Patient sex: M
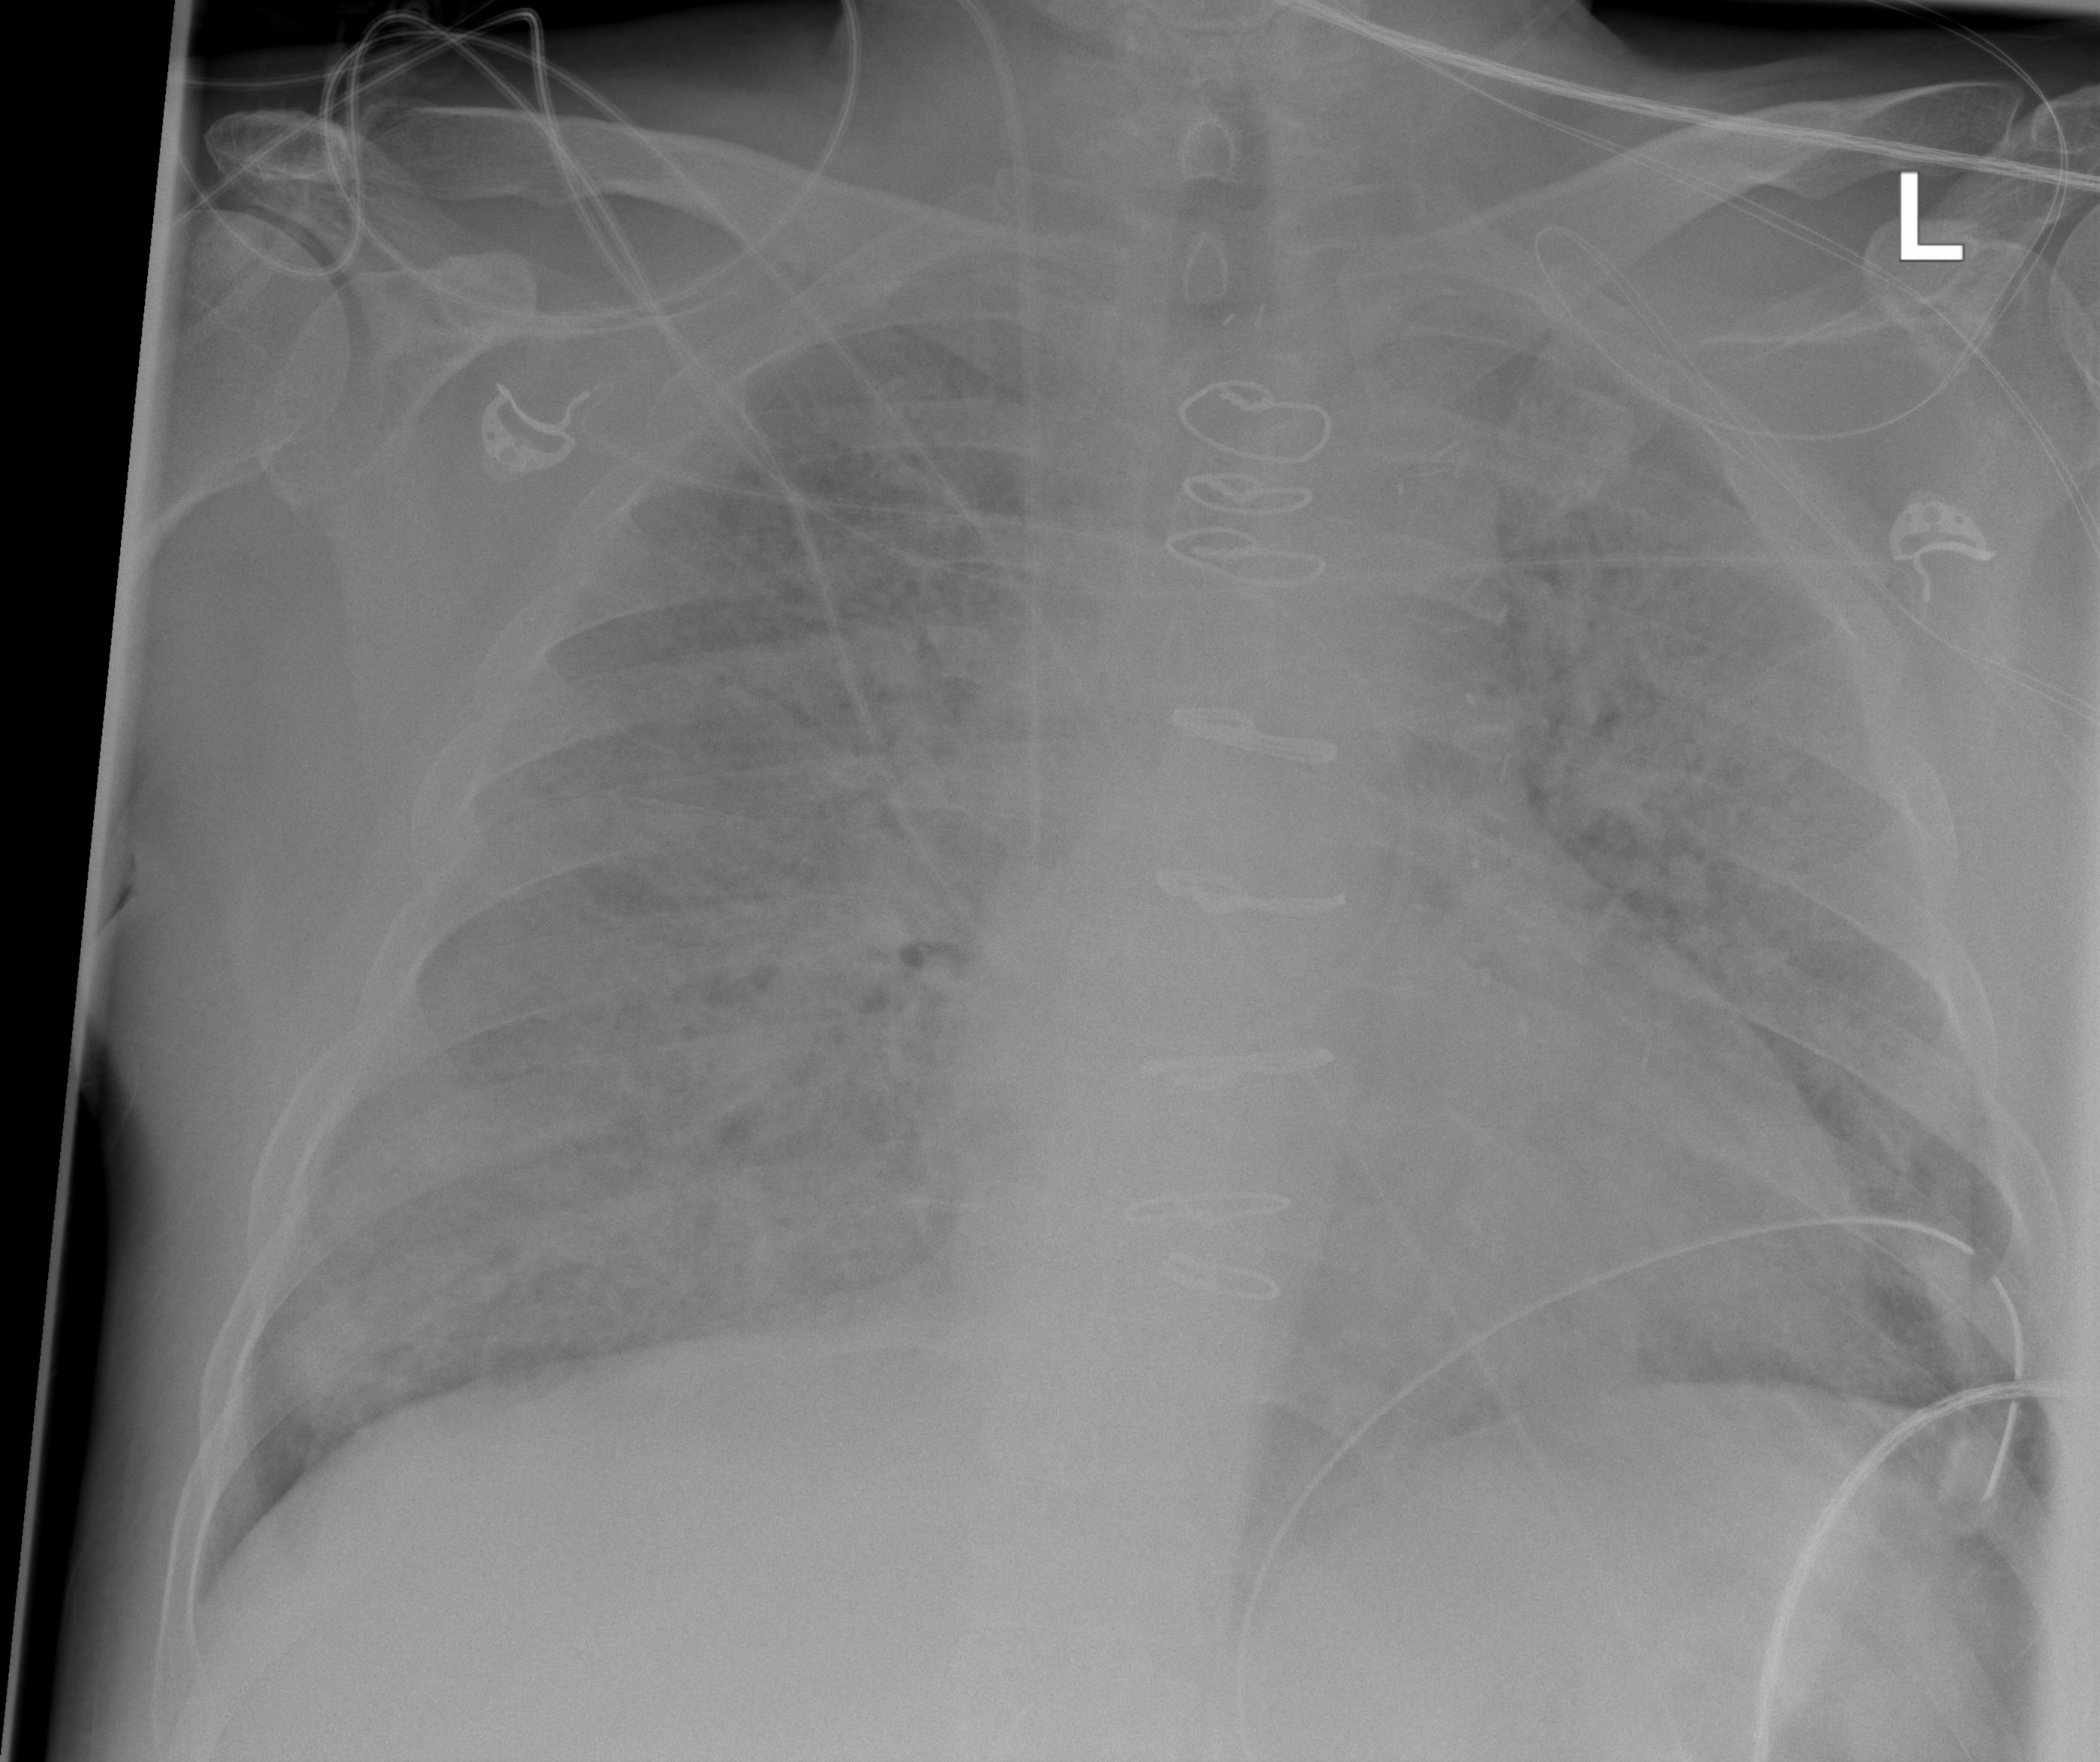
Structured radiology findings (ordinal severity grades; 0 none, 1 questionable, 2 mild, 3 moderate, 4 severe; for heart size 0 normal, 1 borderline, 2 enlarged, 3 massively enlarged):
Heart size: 2
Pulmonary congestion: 4
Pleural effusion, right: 0
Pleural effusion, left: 0
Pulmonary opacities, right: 4
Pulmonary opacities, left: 4
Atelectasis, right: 3
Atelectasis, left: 3